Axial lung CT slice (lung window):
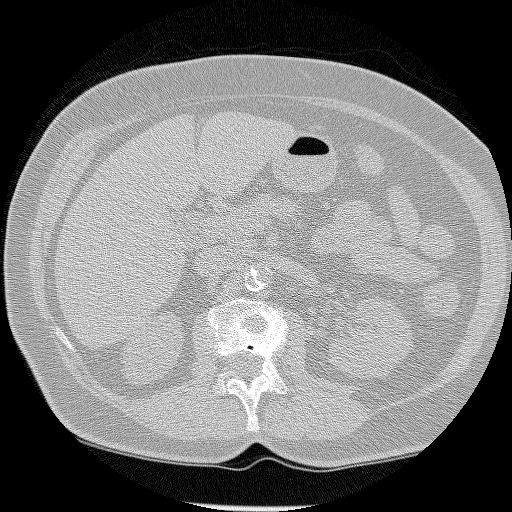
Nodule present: no